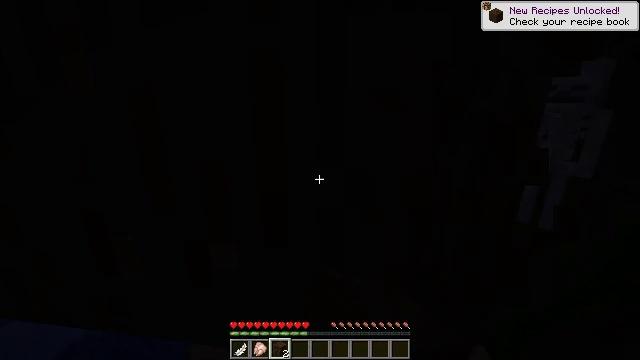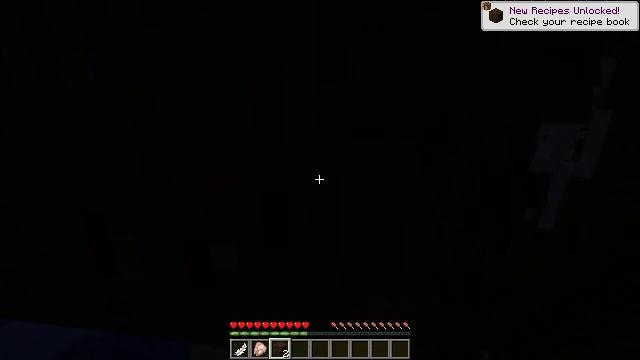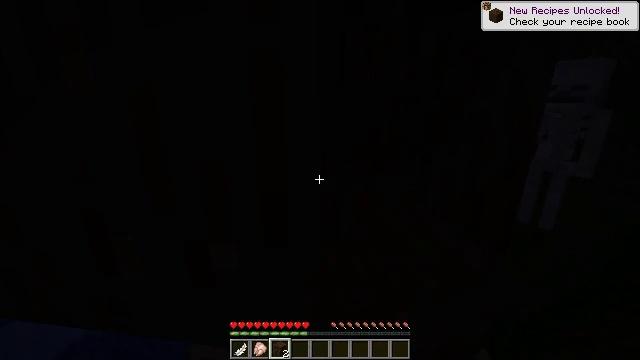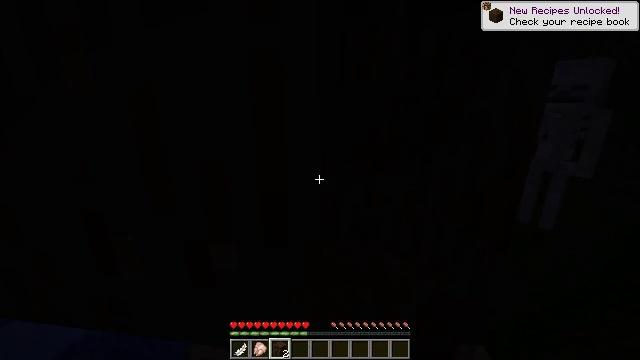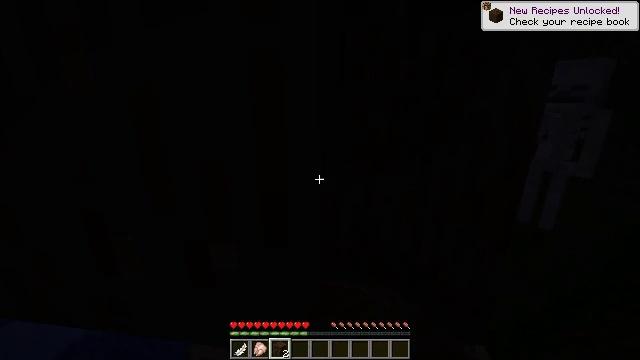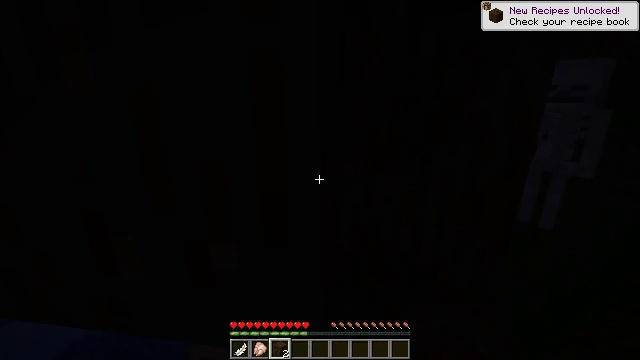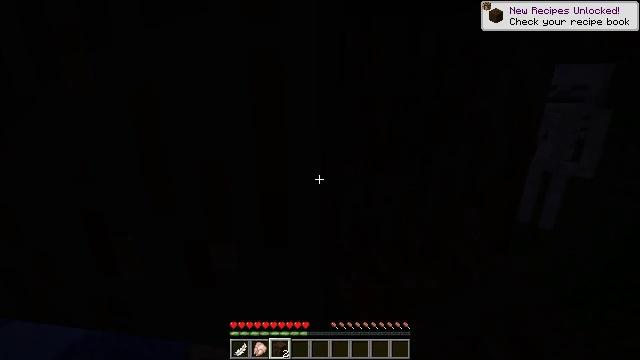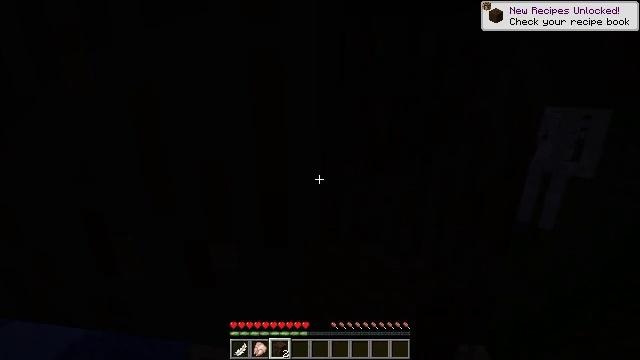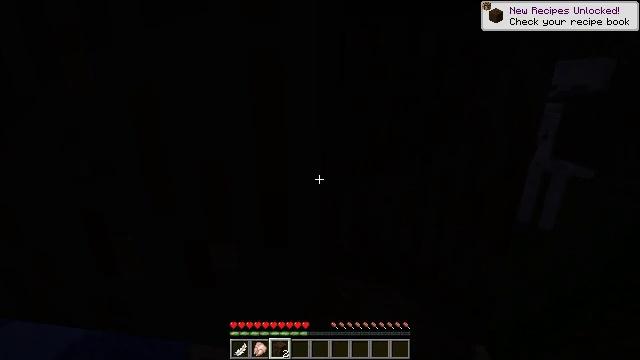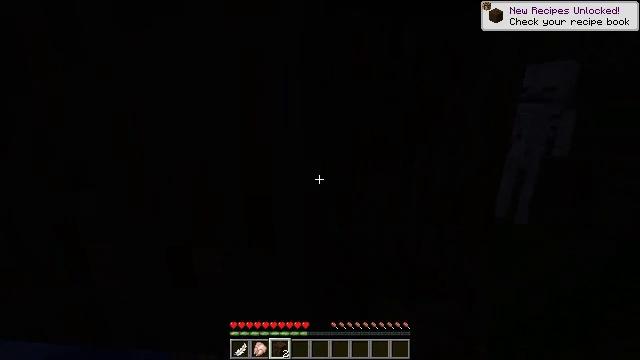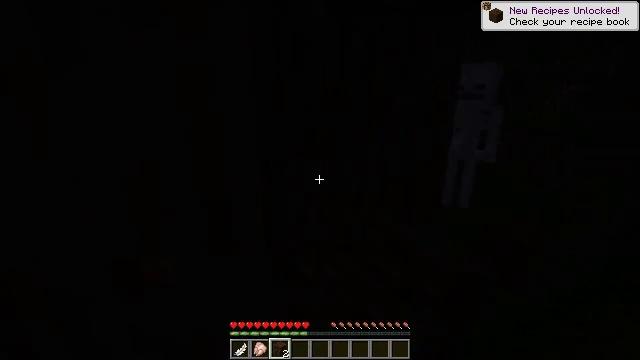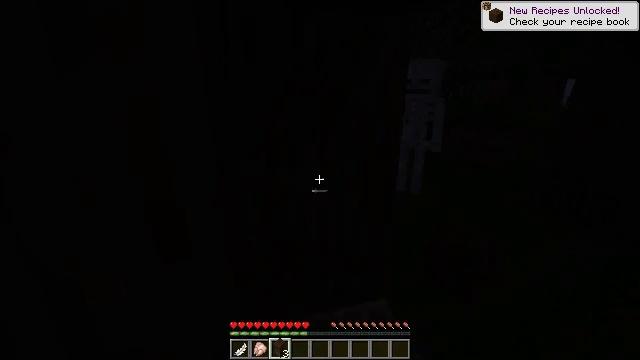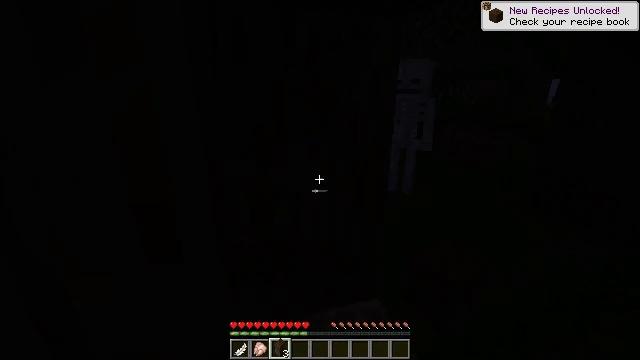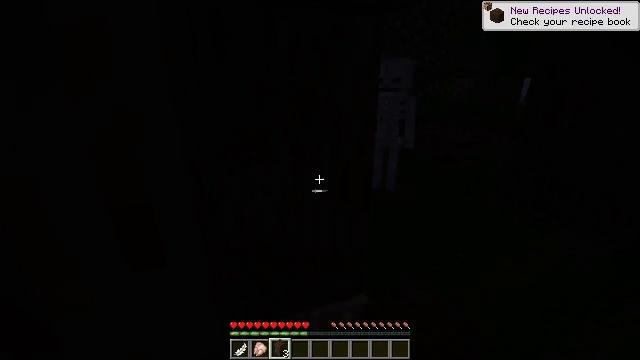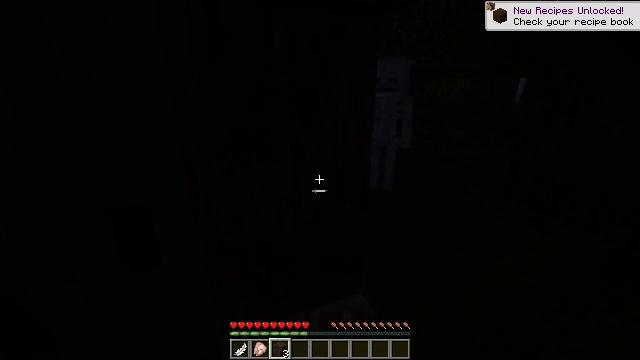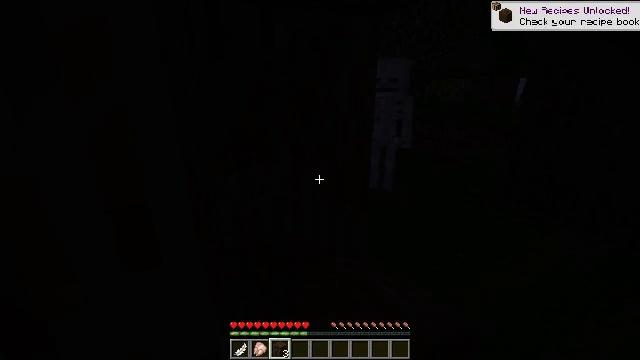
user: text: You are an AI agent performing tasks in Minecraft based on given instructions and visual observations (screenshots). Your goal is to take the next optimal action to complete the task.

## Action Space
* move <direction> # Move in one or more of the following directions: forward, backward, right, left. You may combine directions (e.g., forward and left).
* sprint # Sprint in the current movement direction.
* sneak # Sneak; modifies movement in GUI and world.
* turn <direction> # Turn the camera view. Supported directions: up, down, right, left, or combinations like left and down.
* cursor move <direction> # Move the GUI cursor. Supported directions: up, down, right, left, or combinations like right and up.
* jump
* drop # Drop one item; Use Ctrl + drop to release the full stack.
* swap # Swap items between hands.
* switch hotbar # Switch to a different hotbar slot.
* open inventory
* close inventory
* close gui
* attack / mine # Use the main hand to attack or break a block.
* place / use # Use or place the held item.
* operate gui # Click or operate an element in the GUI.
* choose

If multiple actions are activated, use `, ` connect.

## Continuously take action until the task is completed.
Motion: motion action
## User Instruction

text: Harvest the mushroom stem for materials.
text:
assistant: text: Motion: attack / mine
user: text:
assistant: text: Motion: attack / mine
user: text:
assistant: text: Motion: attack / mine
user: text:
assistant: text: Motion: attack / mine
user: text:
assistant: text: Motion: attack / mine
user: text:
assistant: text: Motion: attack / mine
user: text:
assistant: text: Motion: attack / mine
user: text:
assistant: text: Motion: attack / mine
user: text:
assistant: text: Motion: turn right, attack / mine
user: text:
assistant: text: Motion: turn right, attack / mine
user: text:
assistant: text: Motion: turn right and down
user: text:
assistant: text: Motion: turn right
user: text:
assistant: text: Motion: turn right
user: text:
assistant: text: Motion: attack / mine
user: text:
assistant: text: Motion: attack / mine
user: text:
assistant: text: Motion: attack / mine
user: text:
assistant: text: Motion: attack / mine
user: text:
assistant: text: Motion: attack / mine
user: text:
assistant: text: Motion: attack / mine
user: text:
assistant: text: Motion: attack / mine
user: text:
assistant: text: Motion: attack / mine
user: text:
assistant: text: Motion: attack / mine
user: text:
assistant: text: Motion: attack / mine
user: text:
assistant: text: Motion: attack / mine
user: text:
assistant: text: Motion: attack / mine
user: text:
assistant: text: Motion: attack / mine
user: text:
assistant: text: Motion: attack / mine
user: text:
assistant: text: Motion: attack / mine
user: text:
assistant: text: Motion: attack / mine
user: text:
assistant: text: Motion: attack / mine